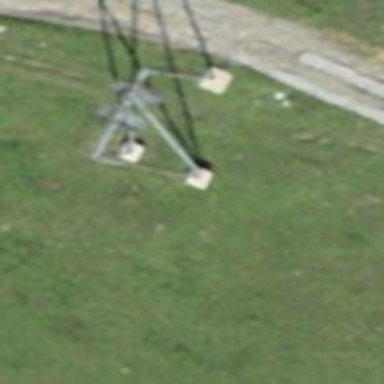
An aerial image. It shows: Pylon for aerialway.